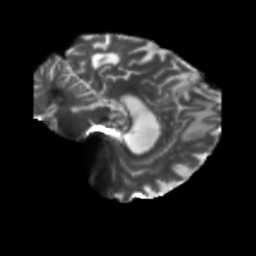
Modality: T2w
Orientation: sagittal
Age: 68
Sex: male
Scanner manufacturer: siemens
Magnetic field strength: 3 T
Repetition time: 5.47 s
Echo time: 0.0854 s